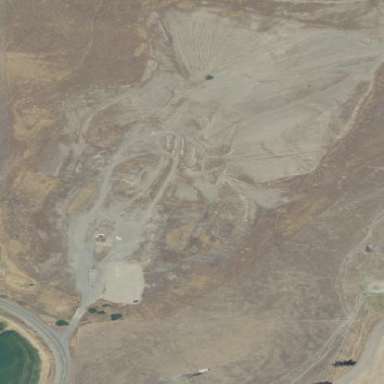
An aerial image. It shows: Quarry area.